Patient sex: F
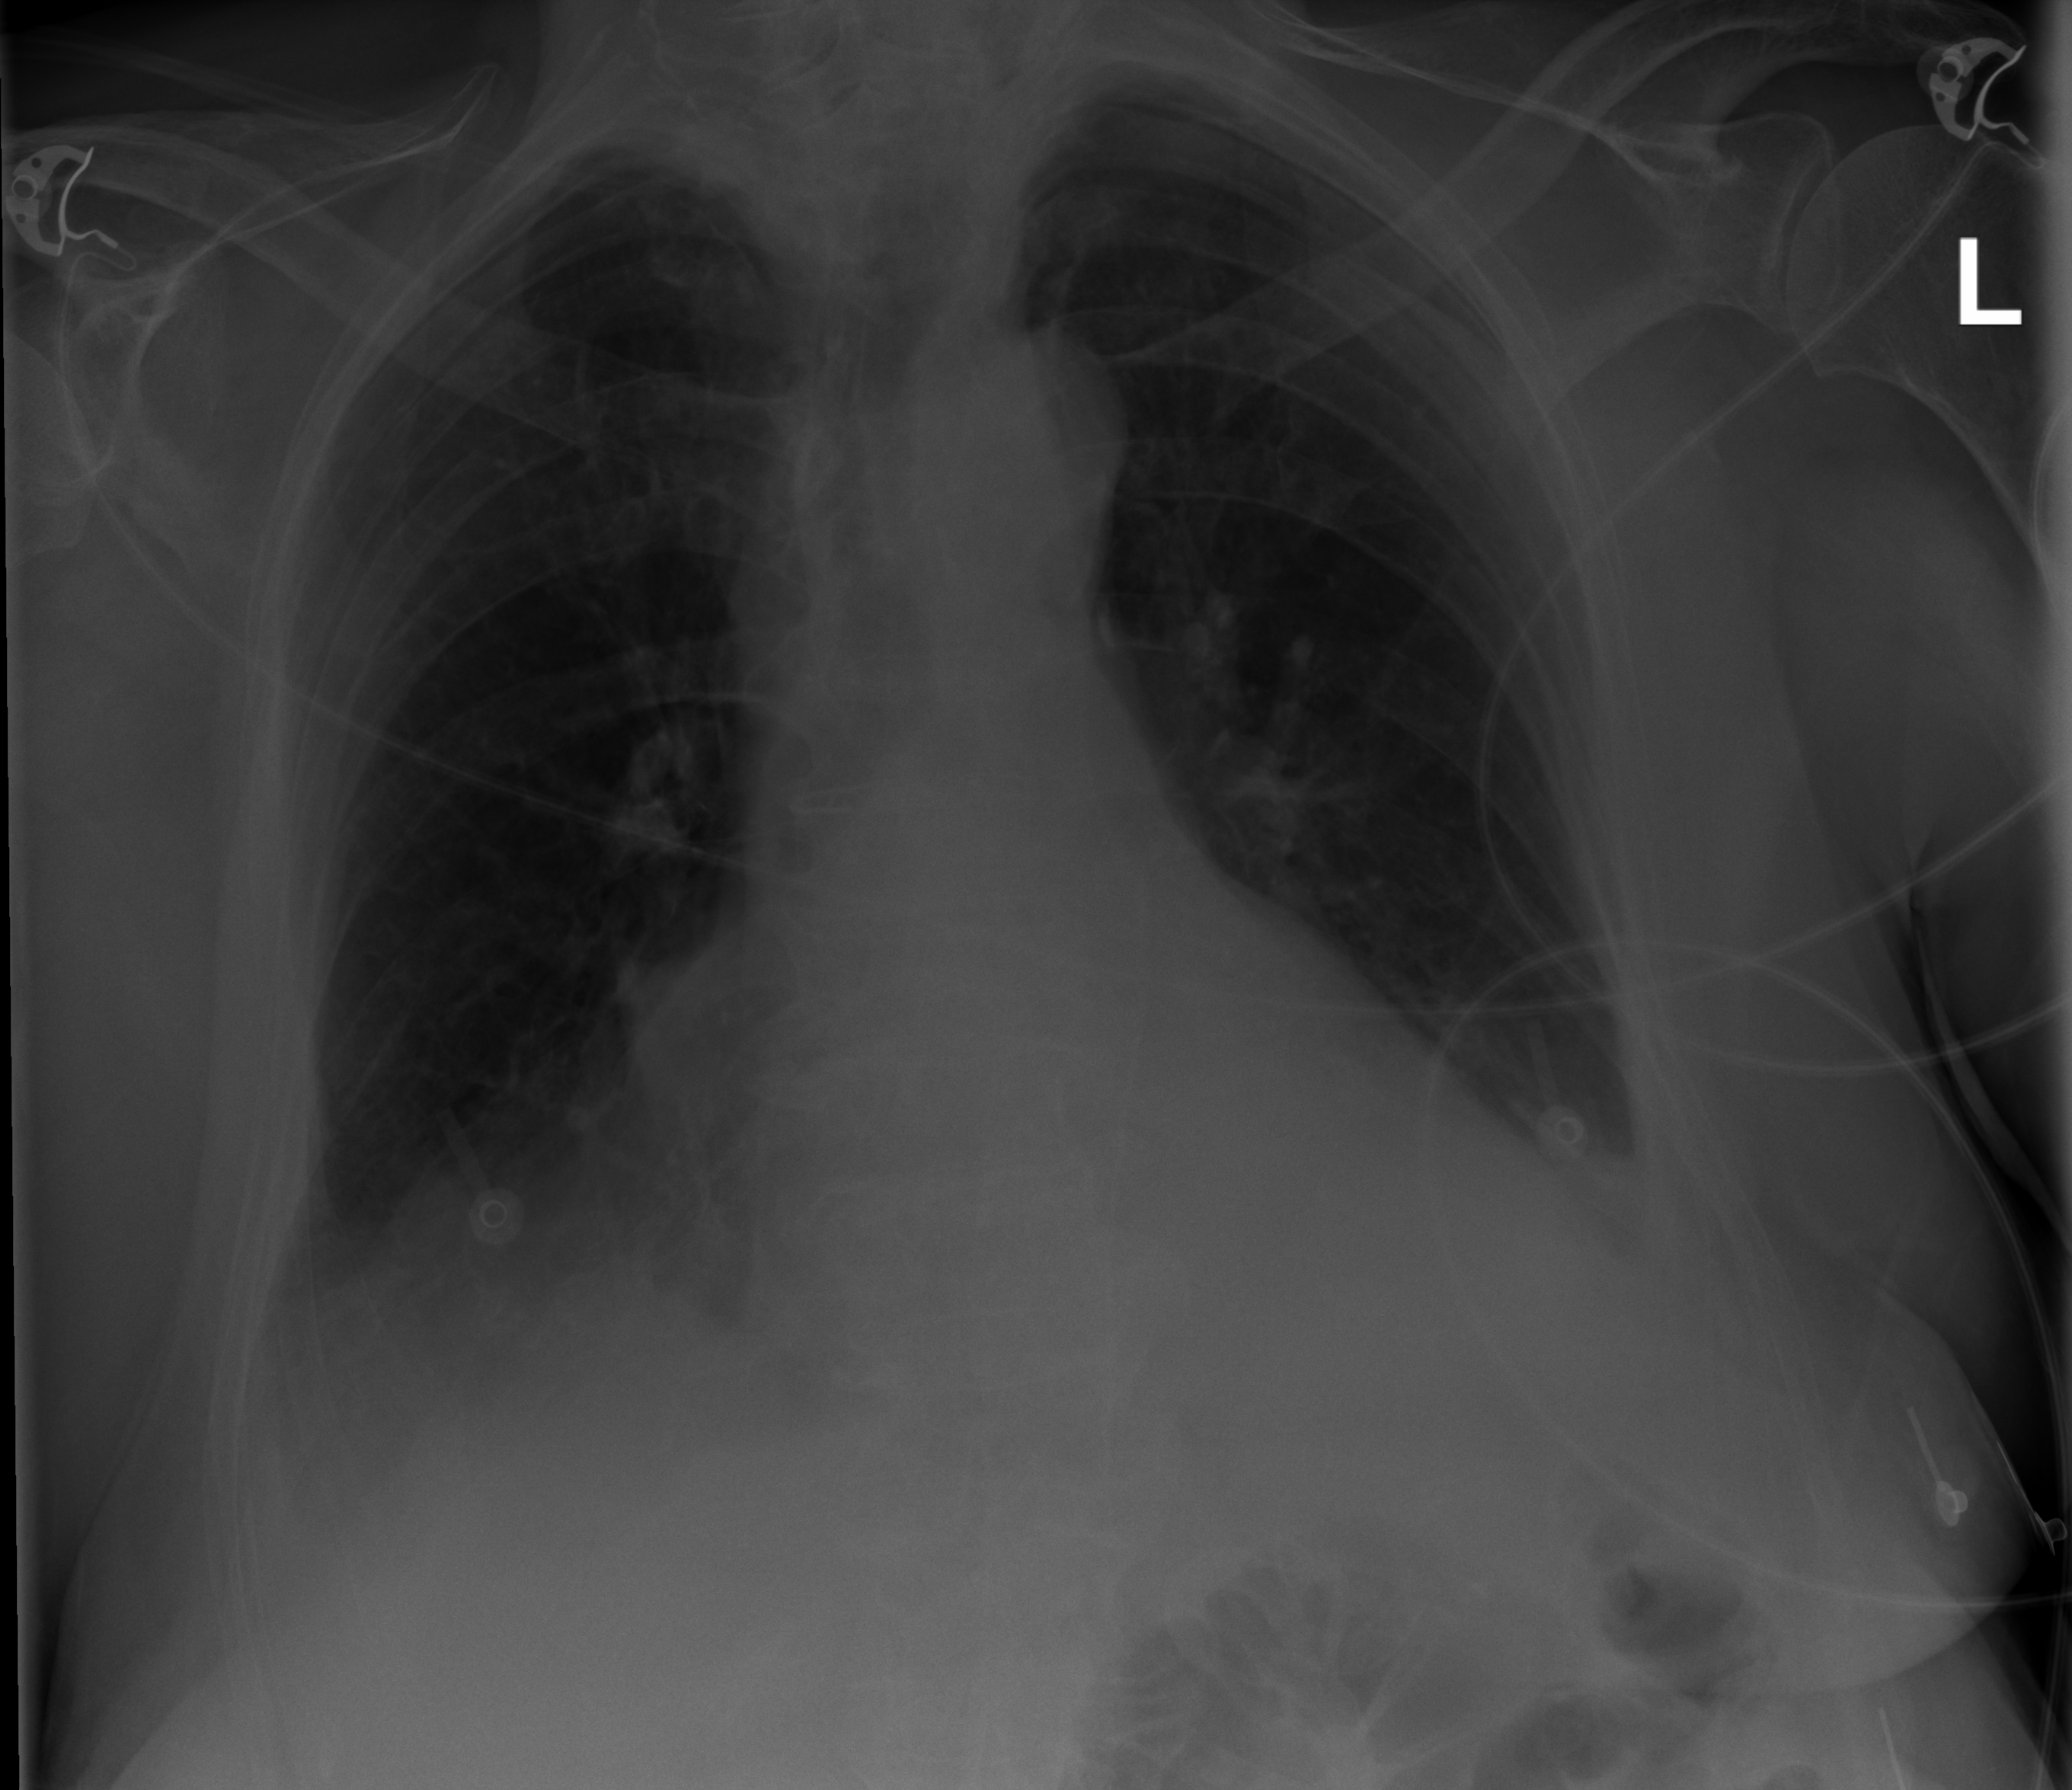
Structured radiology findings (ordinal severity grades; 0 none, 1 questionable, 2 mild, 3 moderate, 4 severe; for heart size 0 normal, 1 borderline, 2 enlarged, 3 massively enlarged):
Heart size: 2
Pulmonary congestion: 0
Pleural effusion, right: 2
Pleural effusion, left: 2
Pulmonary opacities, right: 0
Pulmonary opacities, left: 0
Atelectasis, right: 0
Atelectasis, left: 0